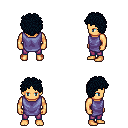
a pixel art fantasy rpg character, male body template, human, tanned skin, chain tabard jacket, magenta pants, raven curly afro hairstyle, four views (front, back, left, right), 2x2 character sprite sheet, small pixel art, hard edges, no anti-aliasing